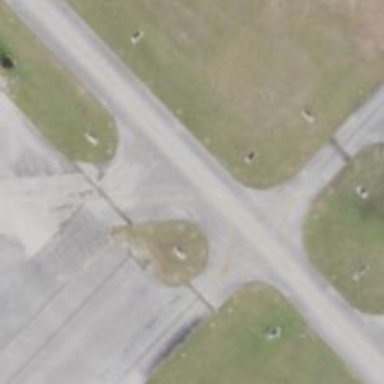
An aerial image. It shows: View of taxiway at the airport.